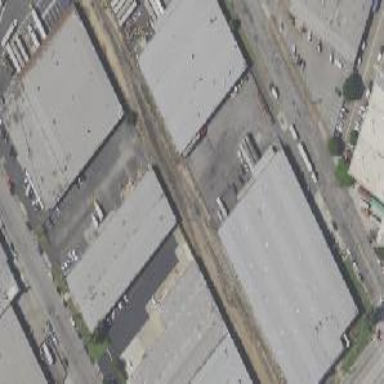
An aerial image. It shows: Warehouse.